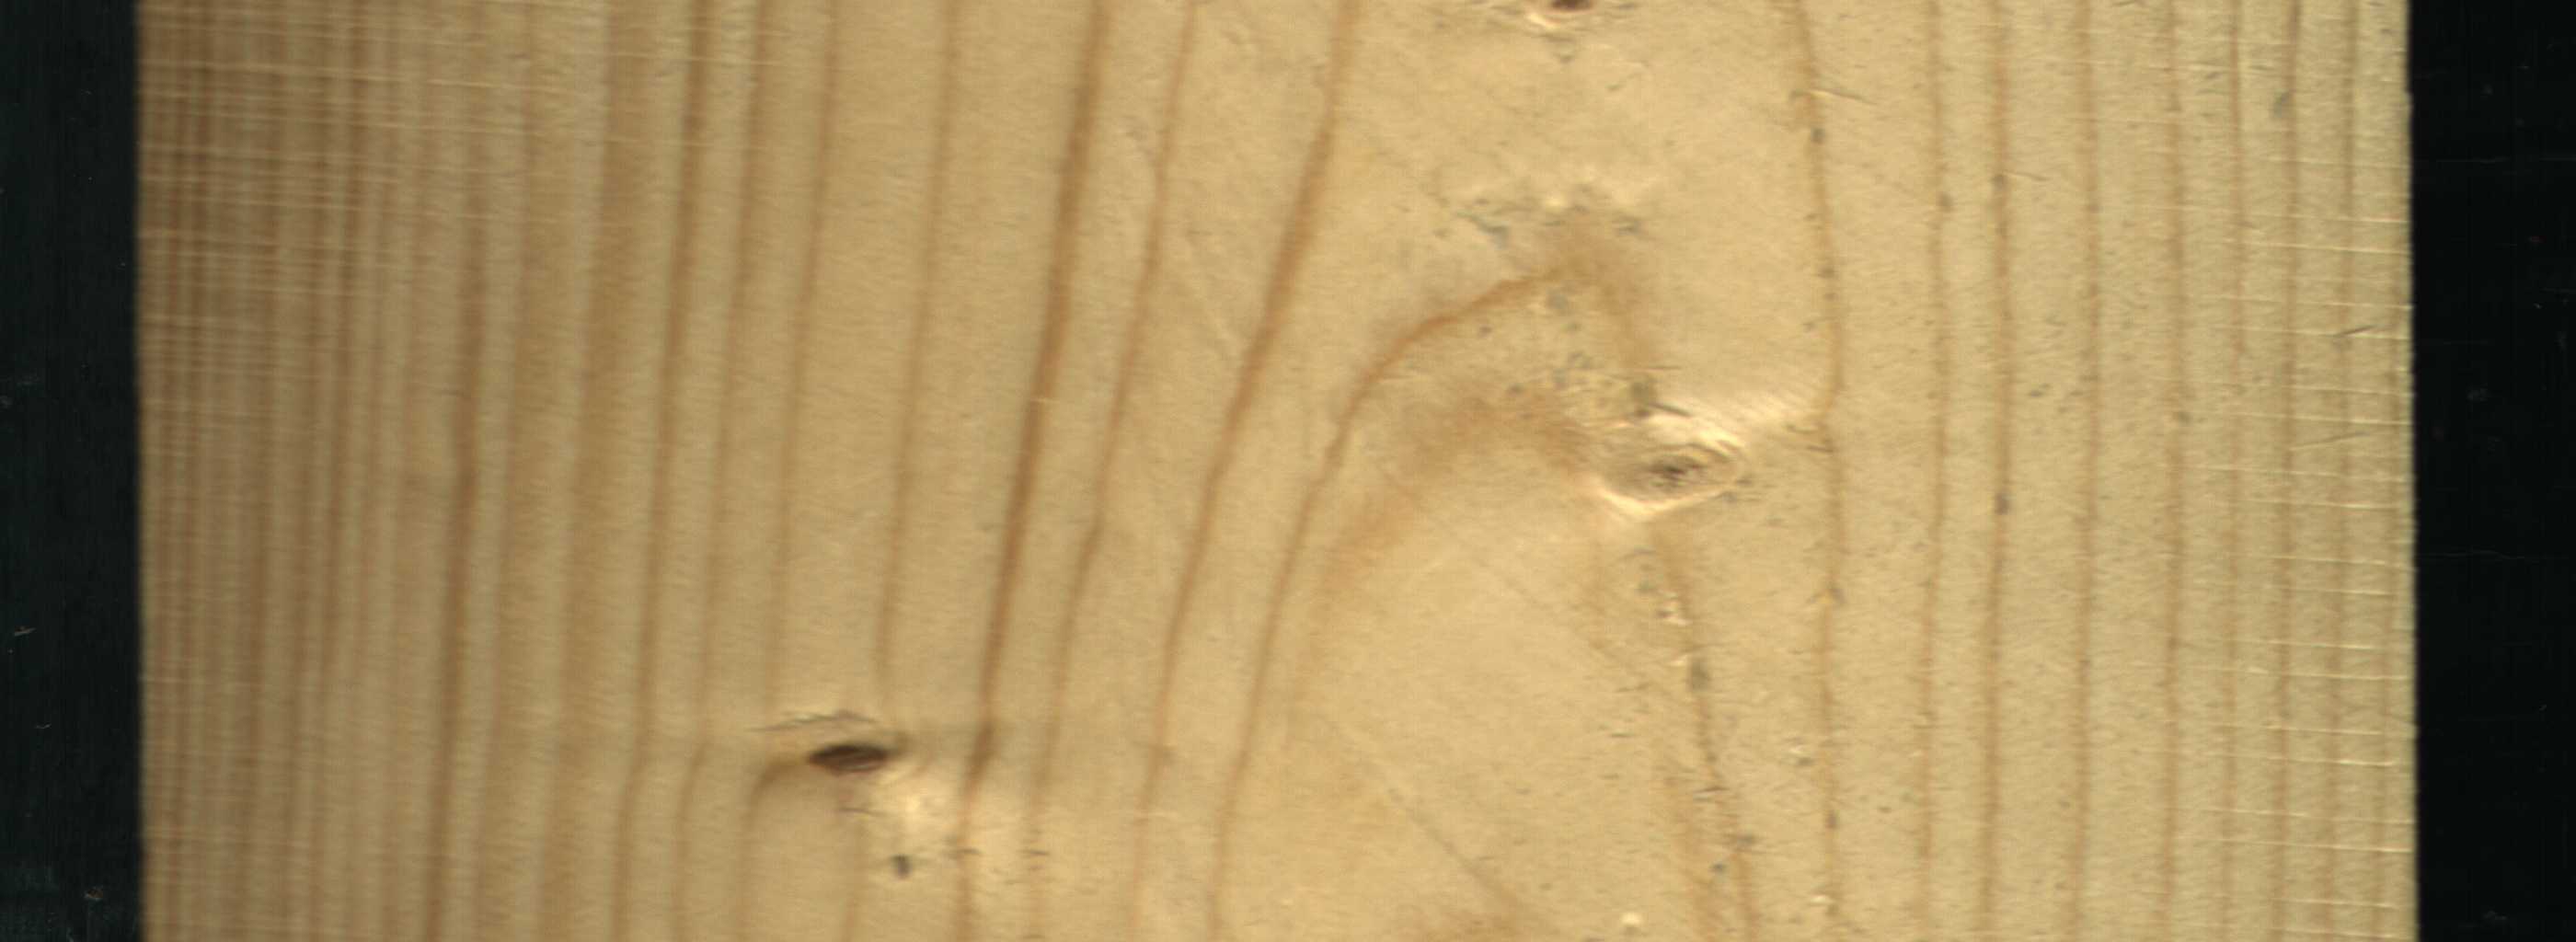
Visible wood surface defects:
Live_Knot
Live_Knot